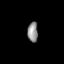
Tissue: lung
Cell type: Endothelial cells
Senescence score: 0.5444
Nuclear area (px): 204
Mean DAPI intensity: 143.294